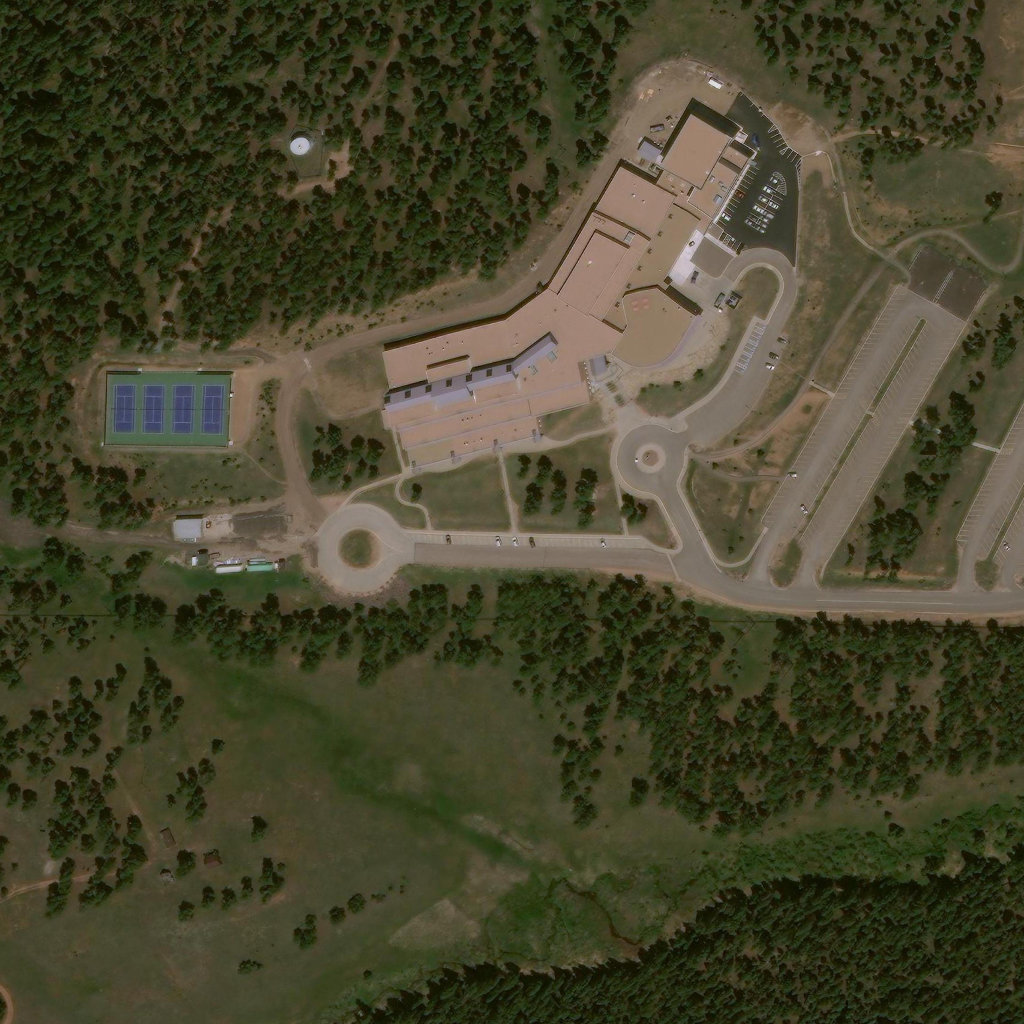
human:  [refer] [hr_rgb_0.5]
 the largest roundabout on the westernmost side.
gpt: <box>[[31, 49, 38, 57, 0]]</box>

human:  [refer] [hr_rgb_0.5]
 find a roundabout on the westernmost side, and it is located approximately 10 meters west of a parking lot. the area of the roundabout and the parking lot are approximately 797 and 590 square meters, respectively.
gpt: <box>[[31, 49, 38, 57, 0]]</box>